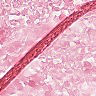
Metastatic tissue present: no